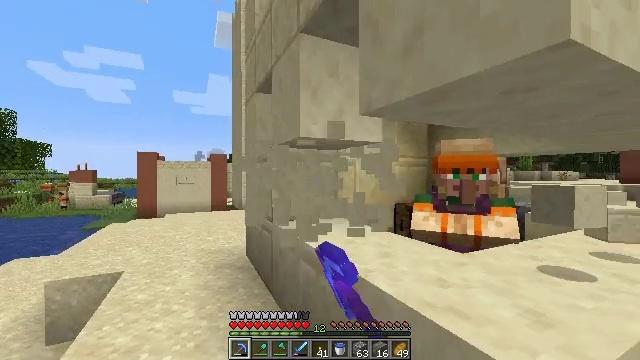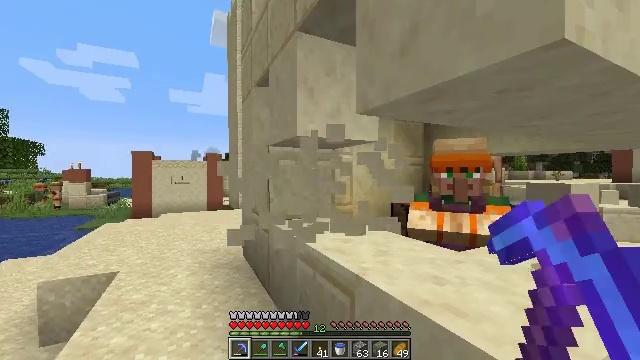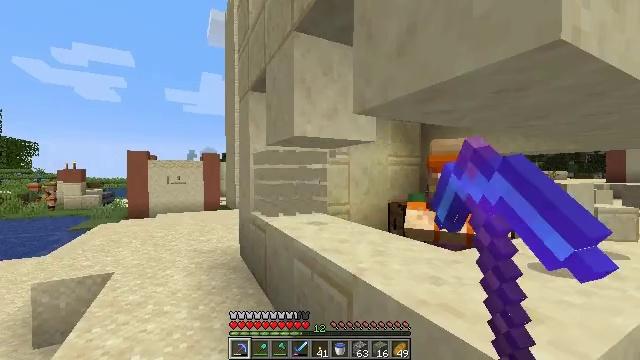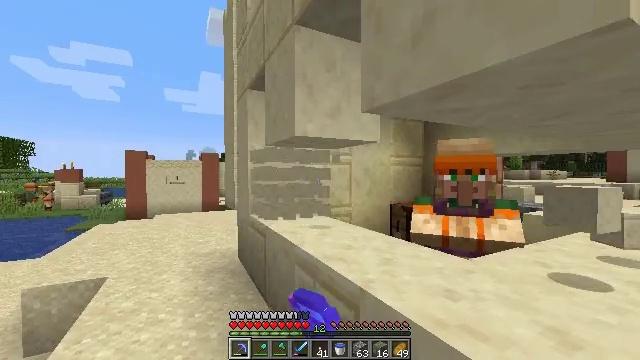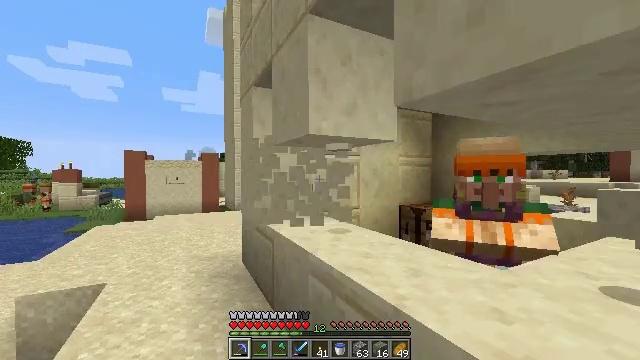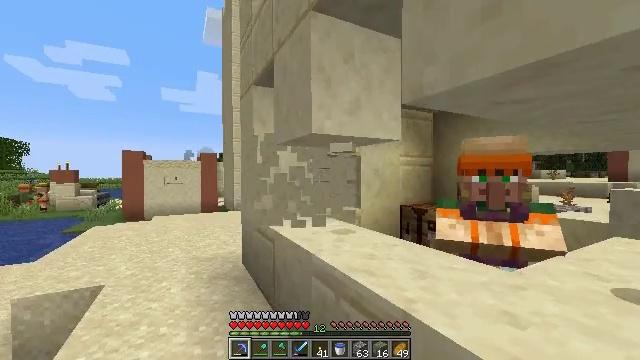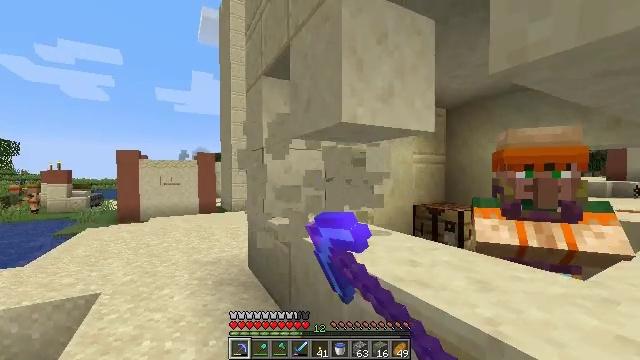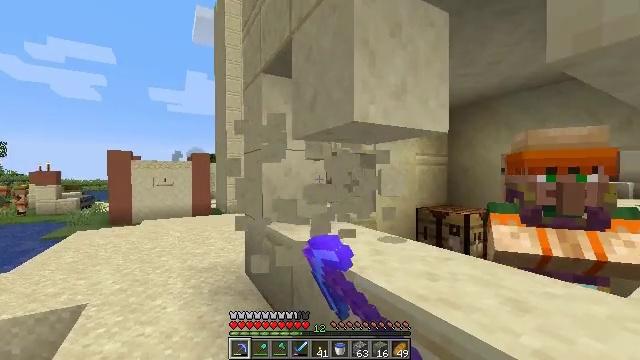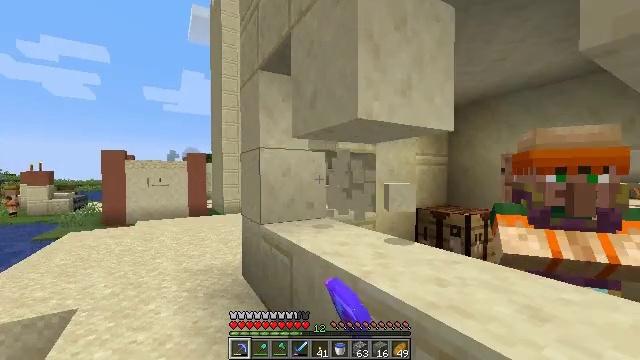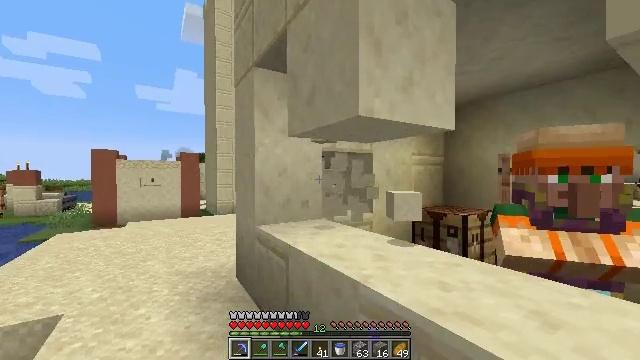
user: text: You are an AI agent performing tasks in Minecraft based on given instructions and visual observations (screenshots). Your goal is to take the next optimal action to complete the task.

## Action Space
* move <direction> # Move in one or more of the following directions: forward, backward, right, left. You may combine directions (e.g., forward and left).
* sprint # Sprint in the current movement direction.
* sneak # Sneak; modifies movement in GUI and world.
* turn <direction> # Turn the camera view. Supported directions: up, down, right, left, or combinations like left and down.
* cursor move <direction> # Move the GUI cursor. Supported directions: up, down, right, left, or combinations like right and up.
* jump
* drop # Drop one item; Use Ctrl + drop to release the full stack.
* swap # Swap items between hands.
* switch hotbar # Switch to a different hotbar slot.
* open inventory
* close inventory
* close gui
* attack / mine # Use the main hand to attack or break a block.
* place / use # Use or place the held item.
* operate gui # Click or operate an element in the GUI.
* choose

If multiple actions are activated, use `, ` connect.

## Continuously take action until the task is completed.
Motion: motion action
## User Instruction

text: Mine the cut sandstone.
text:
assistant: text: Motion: attack / mine
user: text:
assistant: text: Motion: move forward, attack / mine
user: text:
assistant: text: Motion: move forward and move left, attack / mine
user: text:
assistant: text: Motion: move forward and move left, attack / mine
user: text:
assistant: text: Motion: move forward and move left, attack / mine
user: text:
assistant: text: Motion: move forward and move left, attack / mine
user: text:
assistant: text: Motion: move forward, turn right, attack / mine
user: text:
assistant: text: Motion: attack / mine
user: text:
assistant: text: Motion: turn right, attack / mine
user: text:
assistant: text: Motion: attack / mine